Current action and preconditions to check: trajectory_clear

Your task: For each precondition in the list above, predict whether it will hold at this action.

Consider the current scene as observed from the mobile robot's camera, and analyze the predicted future states of all dynamic agents (e.g., people, animals, vehicles, or any moving entities) within the NEXT SECOND.

IMPORTANT: Only answer "very likely" if you are absolutely certain—based on strong, clear evidence—that a dynamic agent will violate the precondition in the predicted future state. Do NOT answer "very likely" for unlikely, ambiguous, or low-probability risks.

Ask yourself for each precondition: Is there a high probability, with clear and convincing evidence, that the predicted future states of any dynamic agent will interfere with the predicted future state of the currently executing action within the NEXT SECOND, causing that precondition to fail?

Assess the risk level based on these predictions. Use "likely" or "very likely" if motions create a clear risk of interference.

Use "neutral" or "improbable" if agents are nearby but their predicted paths are clearly diverging or non-conflicting.

Failure Risk Categories: "very improbable", "improbable", "neutral", "likely", "very likely"

Answer Format: Output ONLY the probability_of_failure value from these categories: "very improbable", "improbable", "neutral", "likely", "very likely"

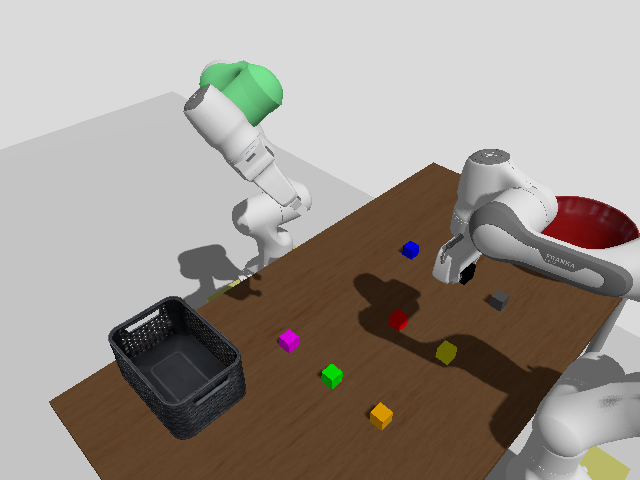

Answer: very improbable